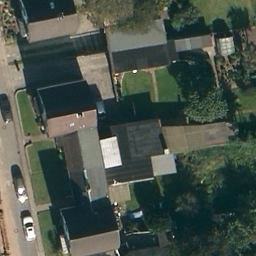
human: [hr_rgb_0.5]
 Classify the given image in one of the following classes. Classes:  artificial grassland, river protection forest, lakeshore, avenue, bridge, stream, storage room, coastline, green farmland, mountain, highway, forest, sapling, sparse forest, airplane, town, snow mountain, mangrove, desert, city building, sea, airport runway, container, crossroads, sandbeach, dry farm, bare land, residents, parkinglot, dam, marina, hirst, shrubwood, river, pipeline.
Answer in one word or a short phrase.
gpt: residents